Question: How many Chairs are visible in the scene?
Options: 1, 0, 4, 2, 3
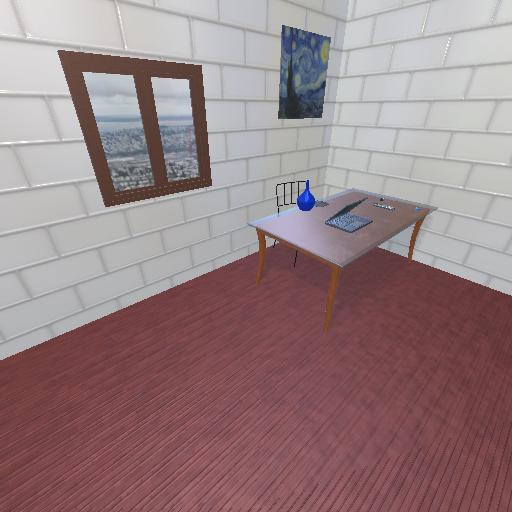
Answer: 1